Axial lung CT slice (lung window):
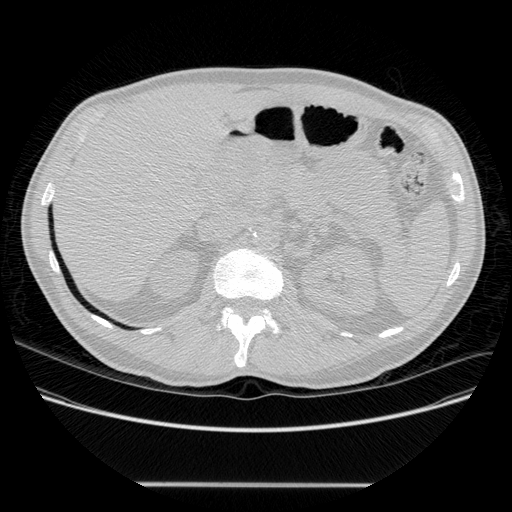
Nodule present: no